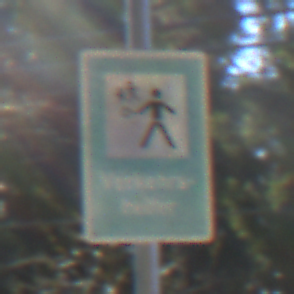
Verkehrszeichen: Verkehrshelfer
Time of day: MorningAfternoon
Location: Outdoor (Nature)
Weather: Clear
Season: Winter
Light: Natural